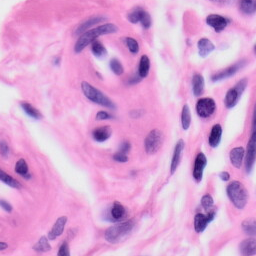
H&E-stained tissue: Skin